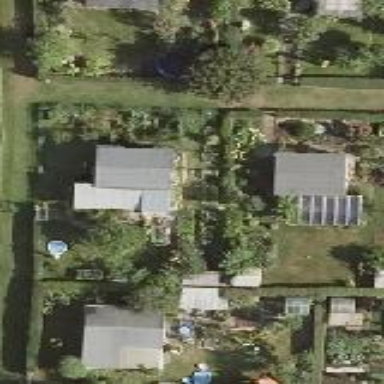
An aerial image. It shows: Plot within allotments.